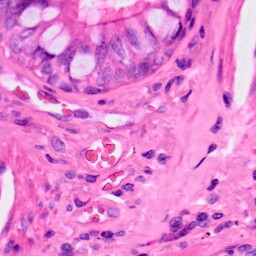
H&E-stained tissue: Lung